Field crop: tomato
Growth stage: 2
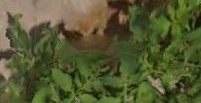
Species: tomato